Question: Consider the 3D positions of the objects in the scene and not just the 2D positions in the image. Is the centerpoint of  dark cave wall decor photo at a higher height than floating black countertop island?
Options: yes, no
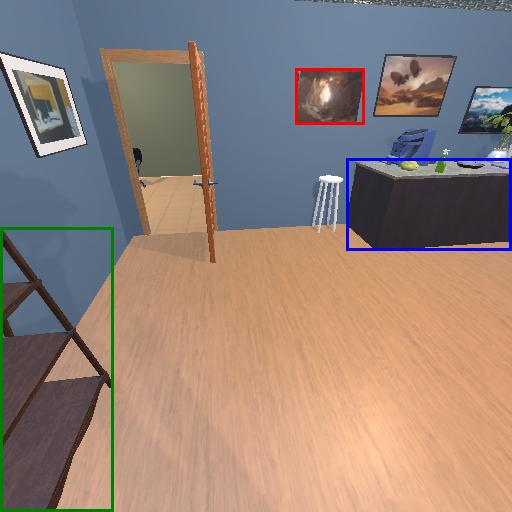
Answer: yes